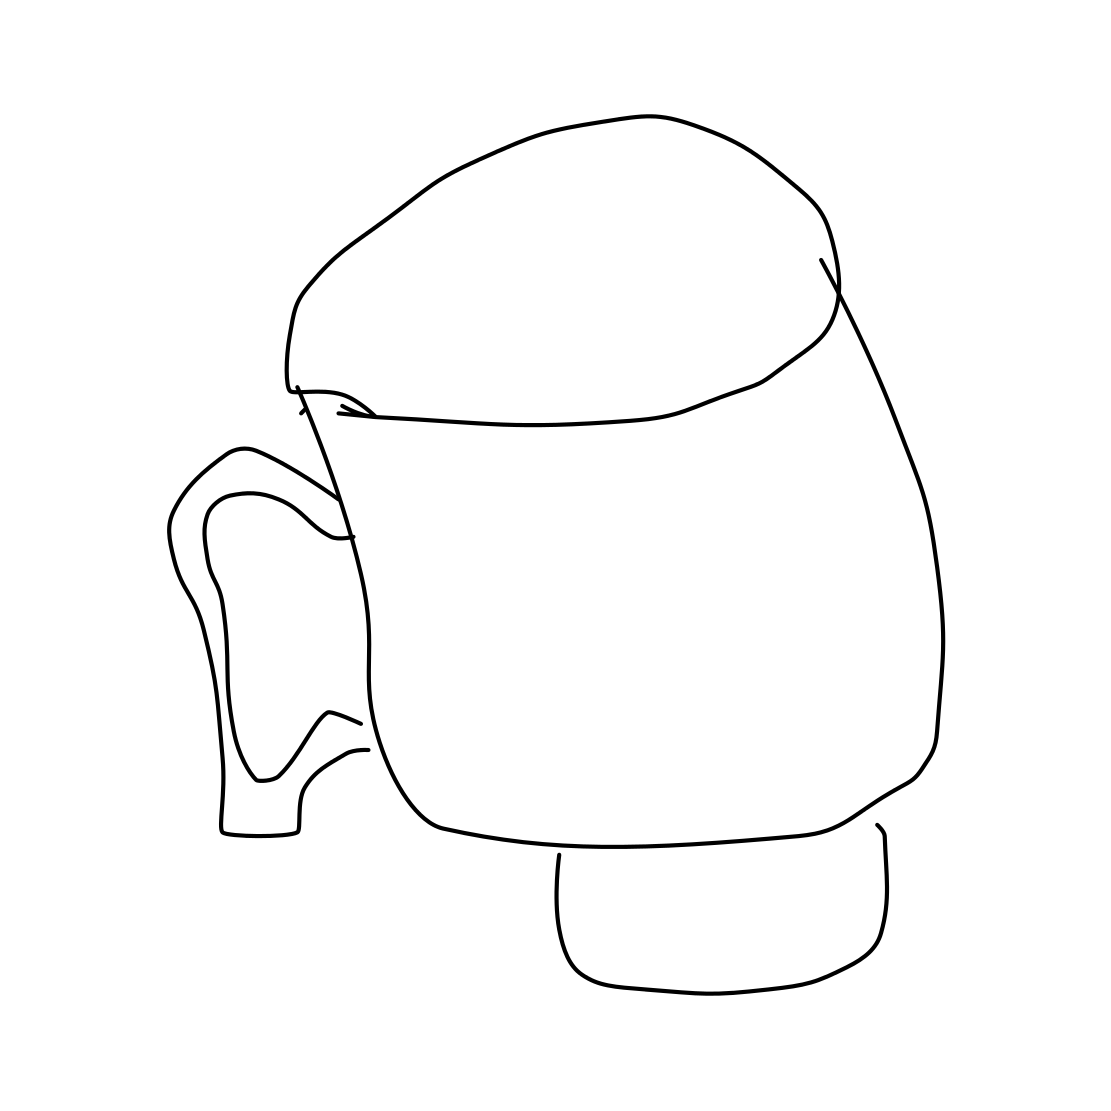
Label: teacup